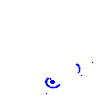
Particle: electron